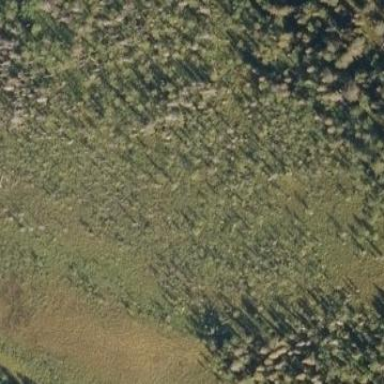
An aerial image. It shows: Bog wetland.